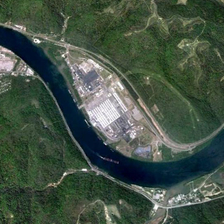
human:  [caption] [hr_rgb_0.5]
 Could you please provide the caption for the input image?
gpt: several urban areas and many pieces of green trees are in two sides of a curved river .

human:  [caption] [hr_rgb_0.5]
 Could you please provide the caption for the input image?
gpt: several urban areas and many pieces of green trees are in two sides of a curved river .

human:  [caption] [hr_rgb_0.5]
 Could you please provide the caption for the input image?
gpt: several urban areas and many pieces of green trees are in two sides of a curved river .

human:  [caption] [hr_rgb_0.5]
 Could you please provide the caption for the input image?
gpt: several urban areas and many pieces of green trees are in two sides of a curved river .

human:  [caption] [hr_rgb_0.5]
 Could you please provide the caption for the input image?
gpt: several urban areas and many pieces of green trees are in two sides of a curved river .